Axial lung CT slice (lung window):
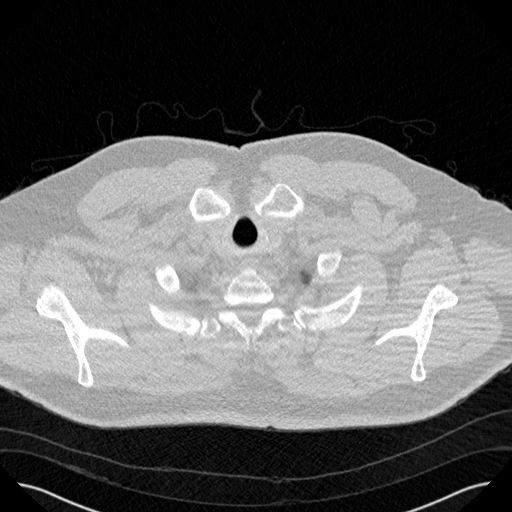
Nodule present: no